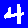
Digit: 4